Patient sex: M
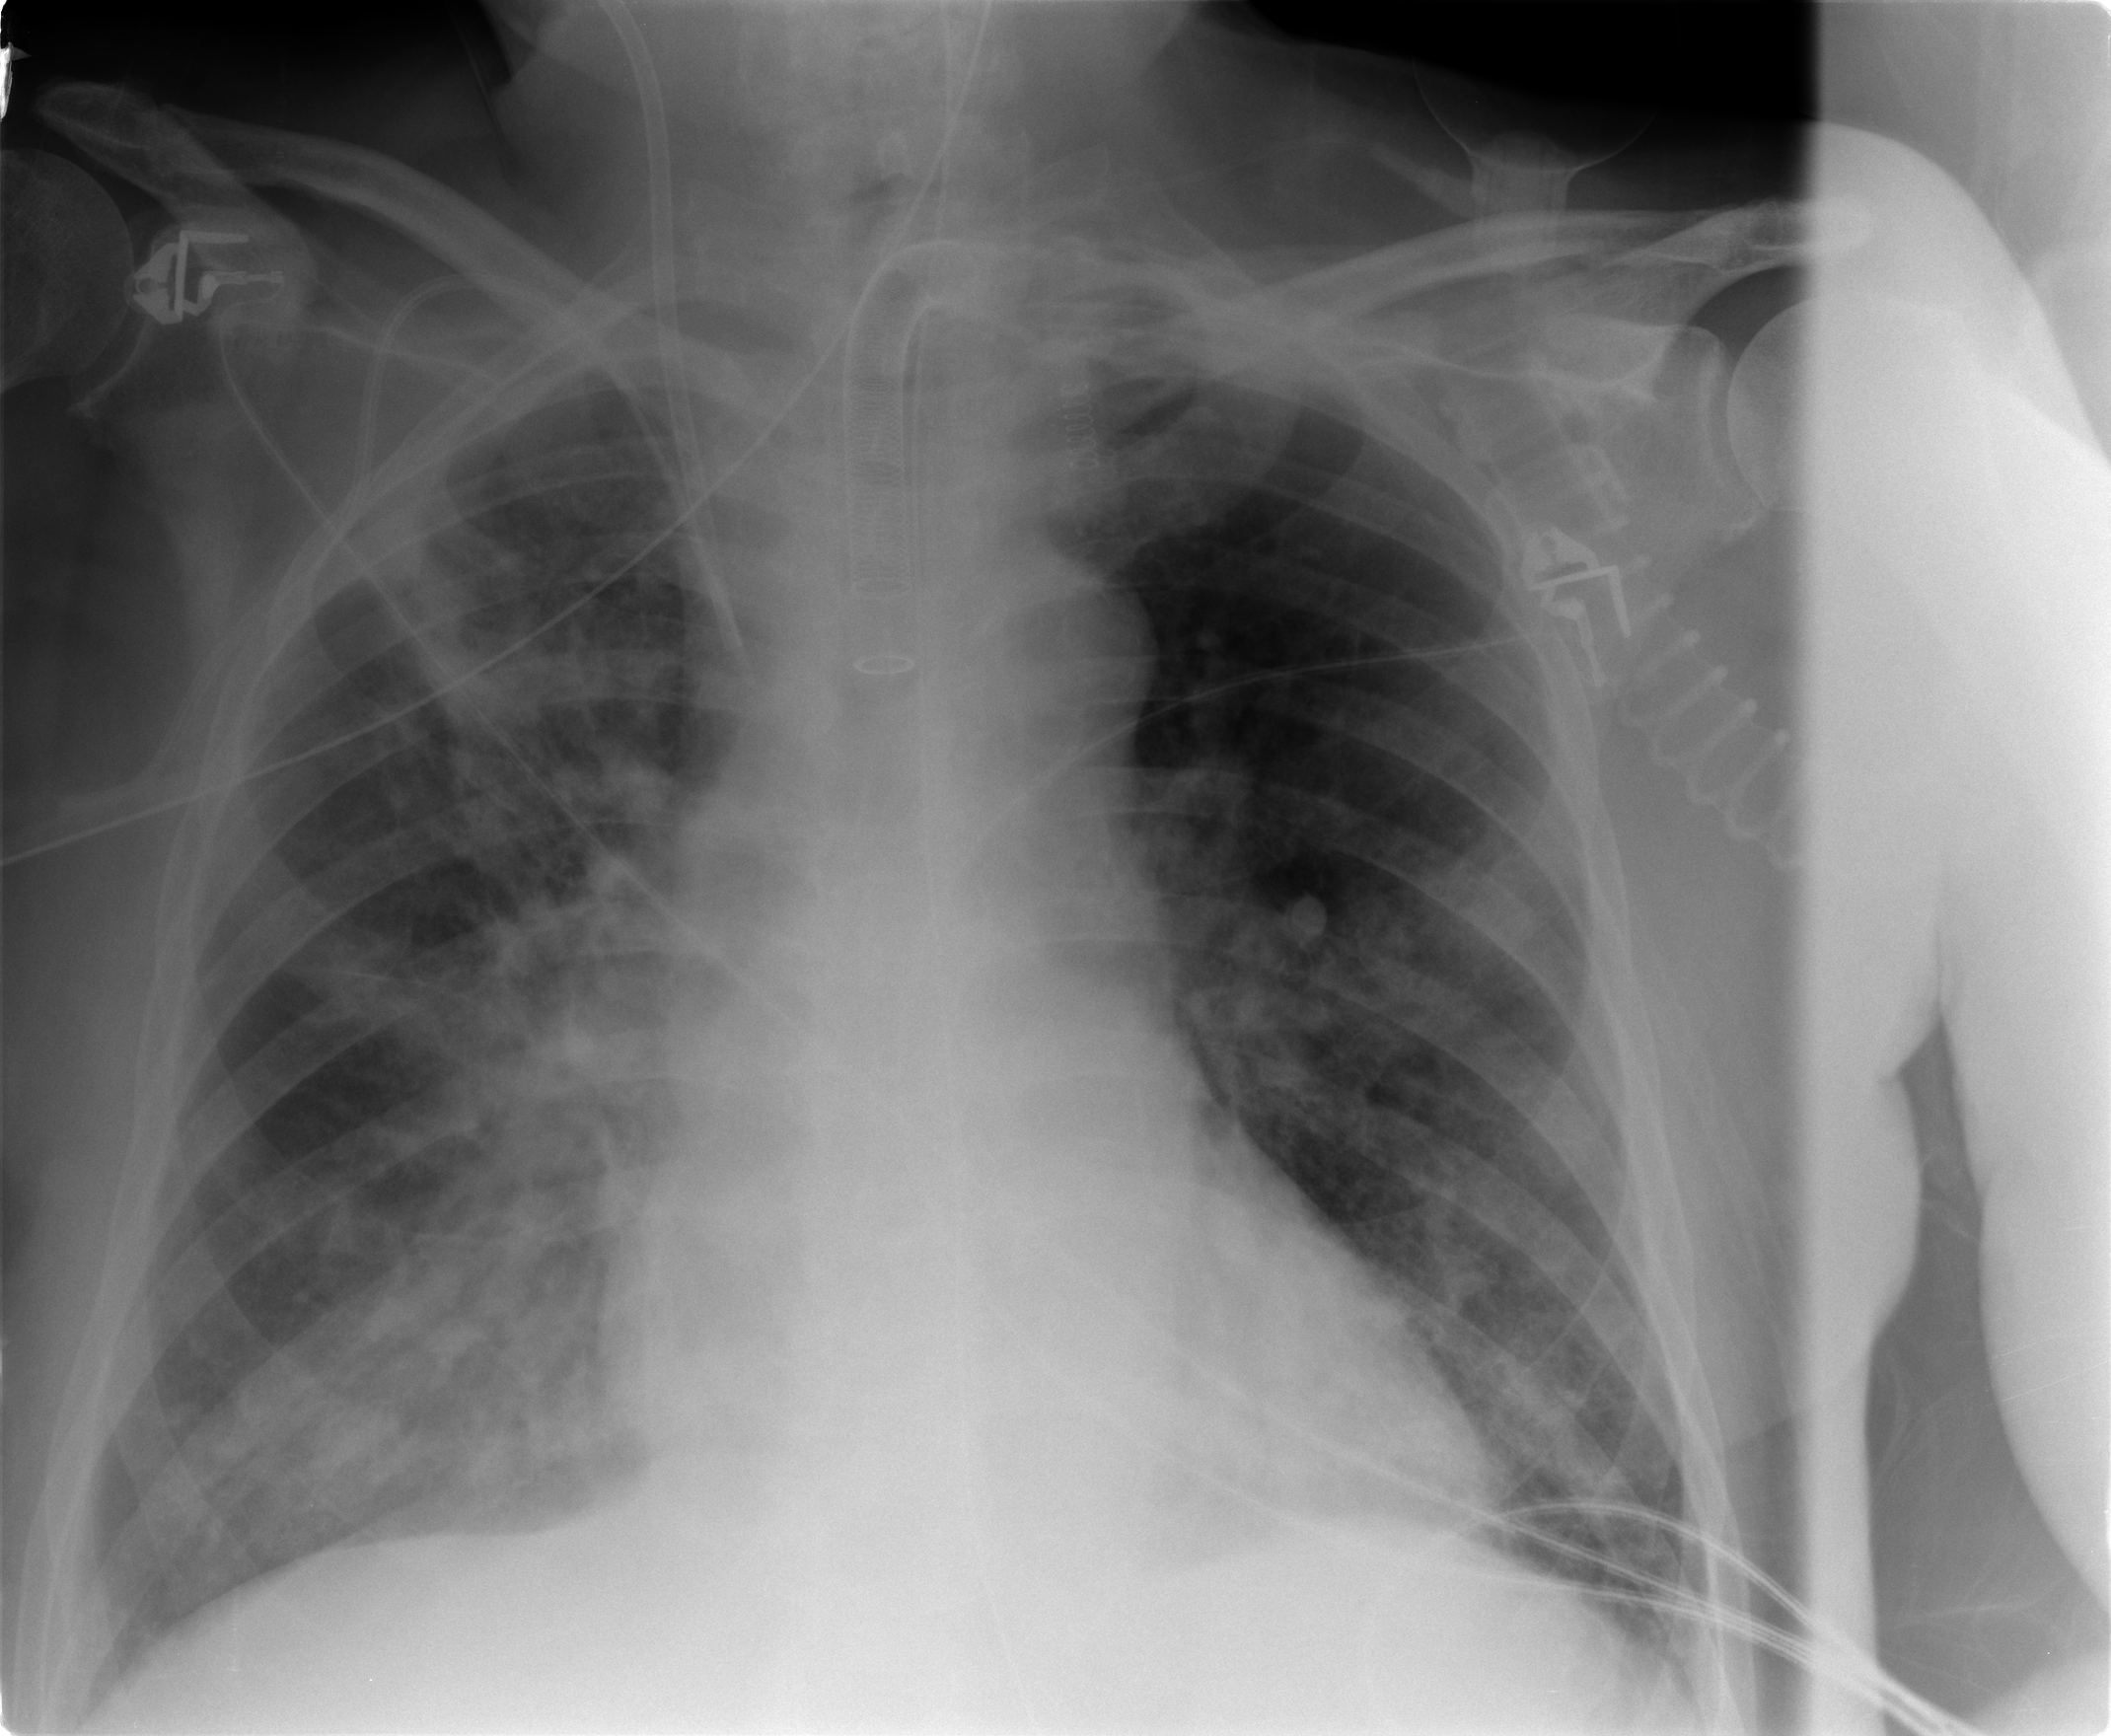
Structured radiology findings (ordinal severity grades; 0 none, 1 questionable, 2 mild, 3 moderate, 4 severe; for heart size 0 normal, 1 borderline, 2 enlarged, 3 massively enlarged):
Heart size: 2
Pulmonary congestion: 3
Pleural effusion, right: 0
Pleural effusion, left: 0
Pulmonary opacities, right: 3
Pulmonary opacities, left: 2
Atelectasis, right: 3
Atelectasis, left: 2